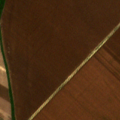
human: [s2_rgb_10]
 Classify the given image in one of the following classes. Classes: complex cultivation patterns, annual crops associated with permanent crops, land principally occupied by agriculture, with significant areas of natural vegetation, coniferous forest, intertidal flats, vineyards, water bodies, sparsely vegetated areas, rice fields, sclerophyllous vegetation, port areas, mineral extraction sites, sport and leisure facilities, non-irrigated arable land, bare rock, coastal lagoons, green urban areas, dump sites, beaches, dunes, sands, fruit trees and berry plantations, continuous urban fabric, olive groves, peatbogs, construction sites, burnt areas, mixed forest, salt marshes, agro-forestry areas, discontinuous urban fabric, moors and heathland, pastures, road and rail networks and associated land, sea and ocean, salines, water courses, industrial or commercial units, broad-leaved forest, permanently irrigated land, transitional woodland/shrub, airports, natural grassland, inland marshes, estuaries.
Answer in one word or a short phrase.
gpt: non-irrigated arable land